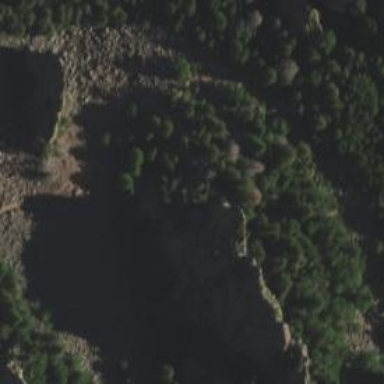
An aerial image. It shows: Cliff in nature.